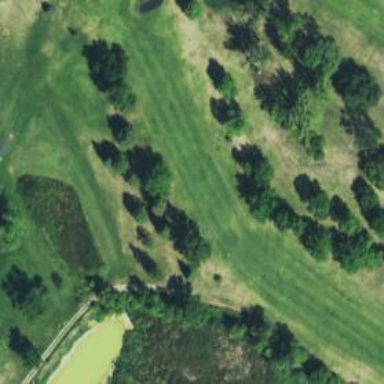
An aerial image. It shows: View of golf hole.